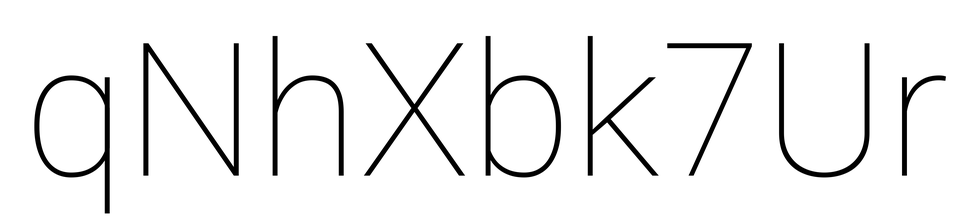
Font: Roboto_Thin